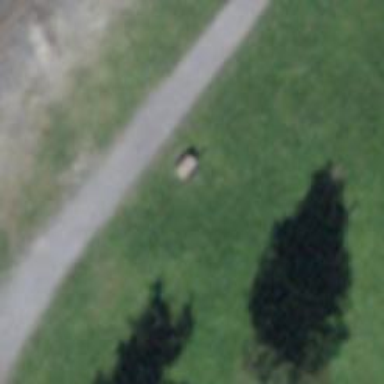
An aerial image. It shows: Bench.